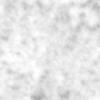
Label: no_change